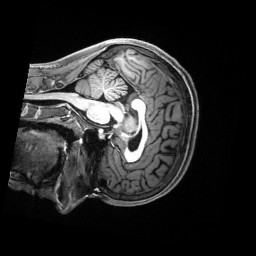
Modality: T1w
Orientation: sagittal
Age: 22
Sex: female
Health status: healthy
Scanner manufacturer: siemens
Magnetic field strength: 3 T
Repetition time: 2.5 s
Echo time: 0.00222 s